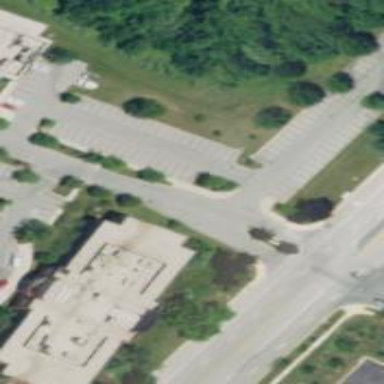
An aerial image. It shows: Office building.